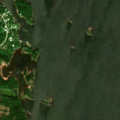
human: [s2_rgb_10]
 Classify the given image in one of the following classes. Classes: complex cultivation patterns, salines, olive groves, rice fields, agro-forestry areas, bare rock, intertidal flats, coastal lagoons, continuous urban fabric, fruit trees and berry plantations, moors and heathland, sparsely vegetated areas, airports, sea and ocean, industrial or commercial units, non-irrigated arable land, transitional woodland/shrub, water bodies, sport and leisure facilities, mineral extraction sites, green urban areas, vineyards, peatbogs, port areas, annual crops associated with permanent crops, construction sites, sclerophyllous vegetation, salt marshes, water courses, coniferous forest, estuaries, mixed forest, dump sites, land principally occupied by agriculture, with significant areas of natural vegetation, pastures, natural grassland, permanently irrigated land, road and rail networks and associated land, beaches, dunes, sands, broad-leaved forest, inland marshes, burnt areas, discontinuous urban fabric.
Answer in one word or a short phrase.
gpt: mixed forest, sea and ocean